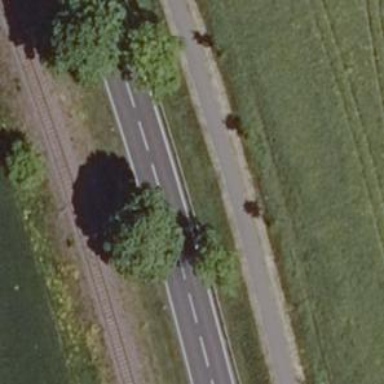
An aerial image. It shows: Asphalt road classified as primary highway.